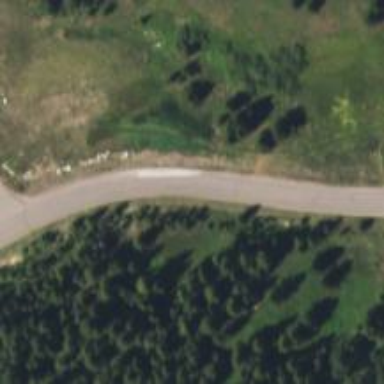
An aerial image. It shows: Intermediate difficulty residential road with Nordic skiing track. The track is groomed for classic and skating styles.